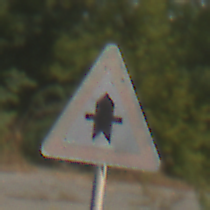
Verkehrszeichen: Vorfahrt
Umgebung: Outdoor, Suburban
Tageszeit: Midday
Wetter: PartlyCloudy
Licht: Natural
Jahreszeit: Summer
Kontrast: HighContrast